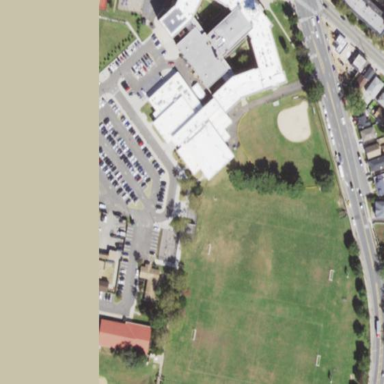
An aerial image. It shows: School.